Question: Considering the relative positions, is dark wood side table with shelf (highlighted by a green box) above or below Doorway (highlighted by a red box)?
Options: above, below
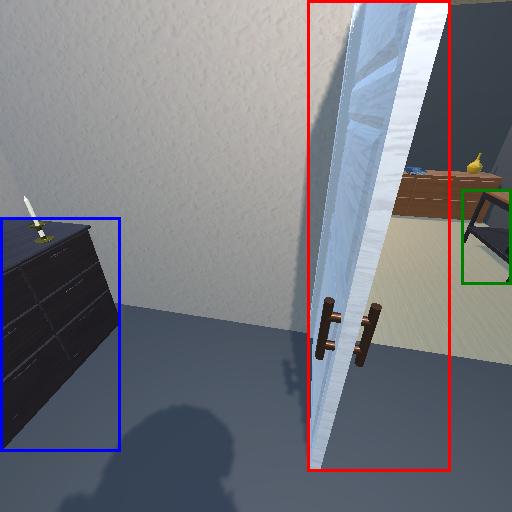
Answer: above